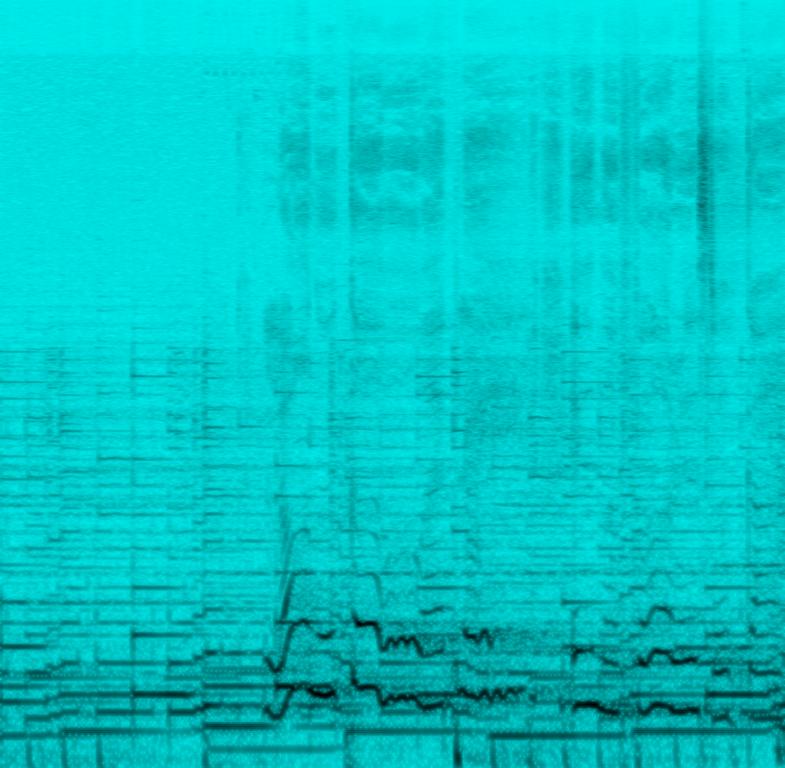
A female vocalist sings this soft melody. The song is slow tempo with a mellow electric guitar harmony, soft keyboard accompaniment , a soft lilting flute melody and subtle bass line. There is no use of percussion. The song is soft, mellow, emotional, nostalgic and sentimental . This song is Soft pop.